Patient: sex M, age 48
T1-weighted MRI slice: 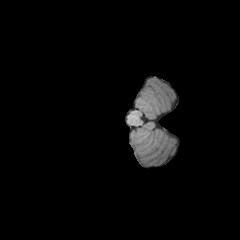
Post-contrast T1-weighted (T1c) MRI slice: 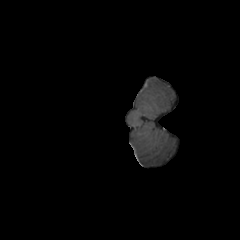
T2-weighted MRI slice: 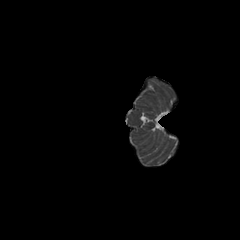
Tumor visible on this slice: no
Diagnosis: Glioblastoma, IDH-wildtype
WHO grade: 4